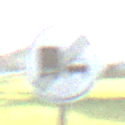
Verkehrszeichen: EndeUeberholverbotKraftfahrzeuge
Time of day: SunriseSunset
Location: Outdoor (Special)
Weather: Clear
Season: NotSpecified
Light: Natural